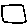
Label: square